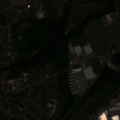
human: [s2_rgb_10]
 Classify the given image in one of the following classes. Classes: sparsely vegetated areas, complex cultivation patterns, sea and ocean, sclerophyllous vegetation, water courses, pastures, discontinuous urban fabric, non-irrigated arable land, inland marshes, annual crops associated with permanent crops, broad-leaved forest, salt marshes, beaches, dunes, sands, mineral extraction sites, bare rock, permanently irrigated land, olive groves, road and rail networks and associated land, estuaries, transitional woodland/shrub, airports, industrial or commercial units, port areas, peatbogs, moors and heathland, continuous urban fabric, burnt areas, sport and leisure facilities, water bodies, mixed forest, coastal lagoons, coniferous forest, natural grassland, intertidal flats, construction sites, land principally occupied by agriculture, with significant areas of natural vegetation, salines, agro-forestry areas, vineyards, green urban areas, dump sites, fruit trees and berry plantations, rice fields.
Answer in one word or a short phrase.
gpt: discontinuous urban fabric, industrial or commercial units, non-irrigated arable land, broad-leaved forest, coniferous forest